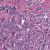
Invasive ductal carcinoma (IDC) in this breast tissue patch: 1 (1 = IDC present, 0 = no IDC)